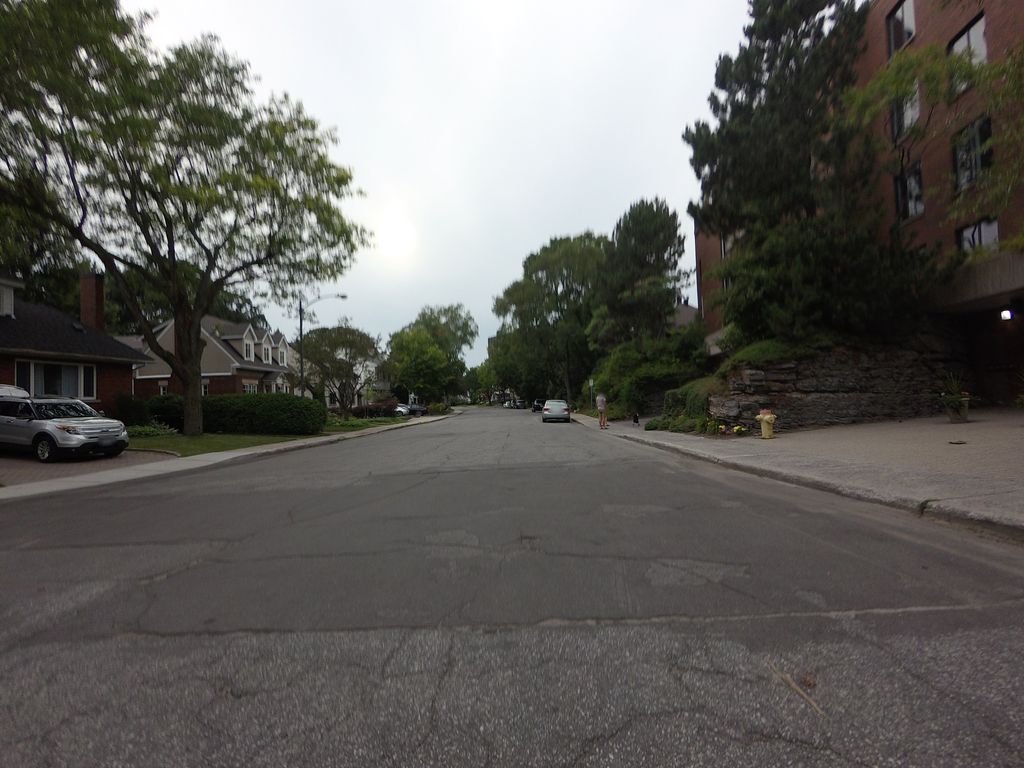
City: ottawa-gatineau